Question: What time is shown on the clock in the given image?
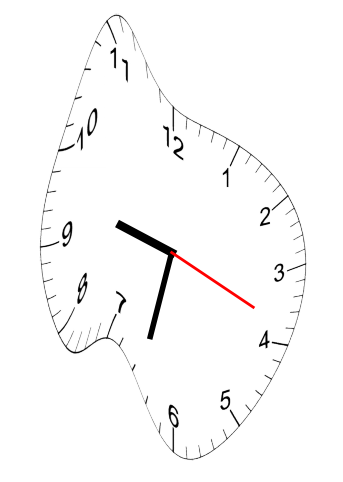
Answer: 09:32:19